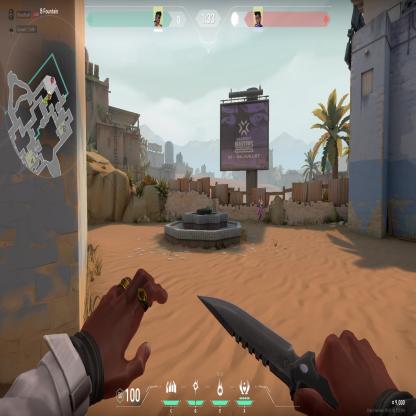
Label: enemy